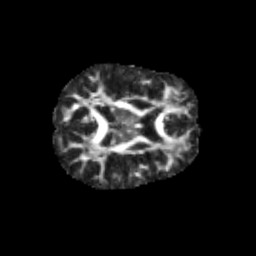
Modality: FA
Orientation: axial
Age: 11
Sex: female
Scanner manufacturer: siemens
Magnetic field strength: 3 T
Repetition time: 3.8 s
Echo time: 0.07 s